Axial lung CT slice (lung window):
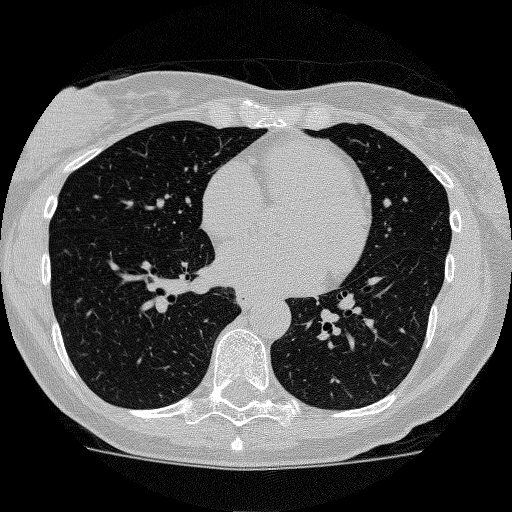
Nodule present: no